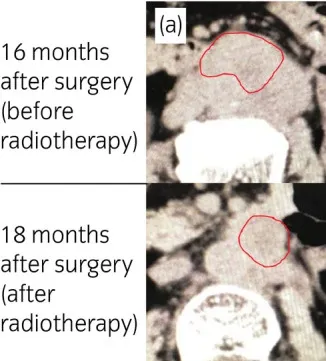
CT showing reduction in metastatic LNs after radiotherapy. (a,b) Paraaortic LNs.
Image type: radiology (ct)